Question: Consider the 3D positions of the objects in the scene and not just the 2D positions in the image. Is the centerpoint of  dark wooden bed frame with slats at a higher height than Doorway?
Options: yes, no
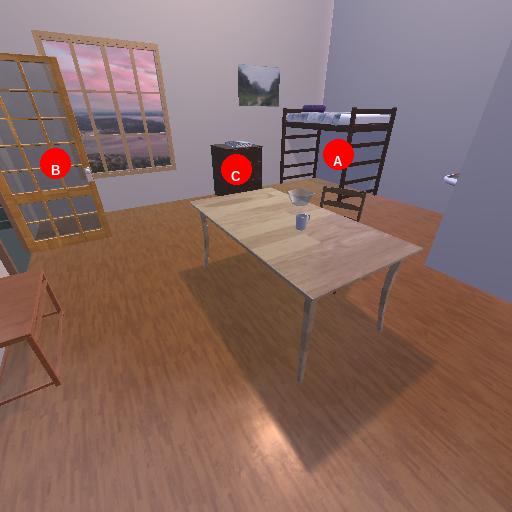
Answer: yes